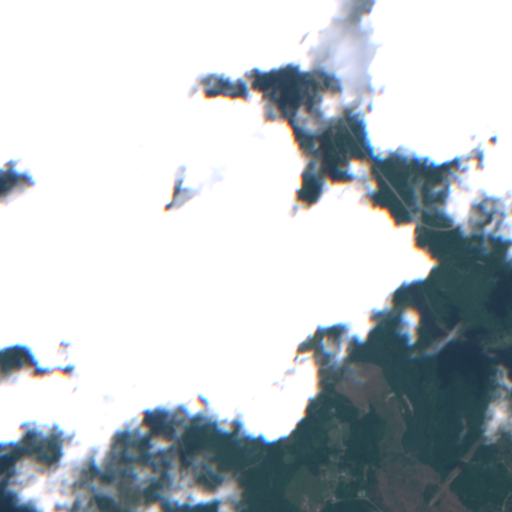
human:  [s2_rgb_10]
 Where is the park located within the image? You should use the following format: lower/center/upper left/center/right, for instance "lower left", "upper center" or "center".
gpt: The park is located in the lower center of the image.
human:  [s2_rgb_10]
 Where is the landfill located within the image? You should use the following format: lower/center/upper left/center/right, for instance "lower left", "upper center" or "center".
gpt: There is no landfill in the image.